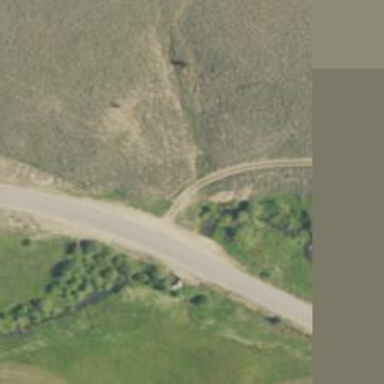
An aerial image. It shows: Culvert tunnel.